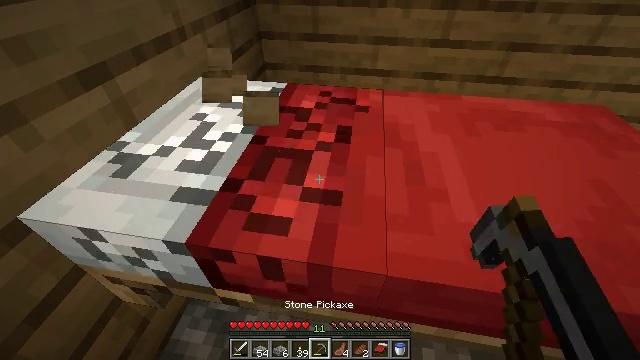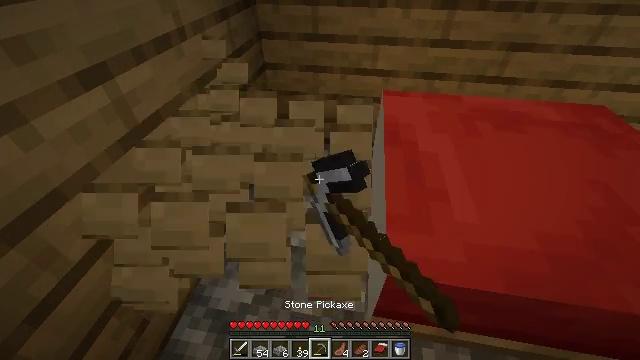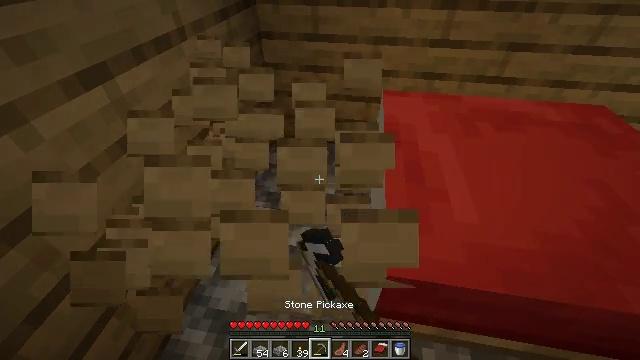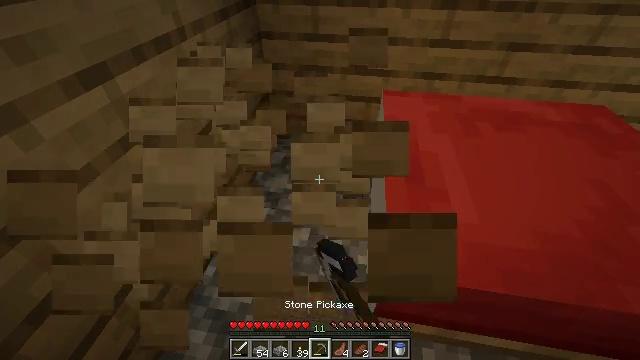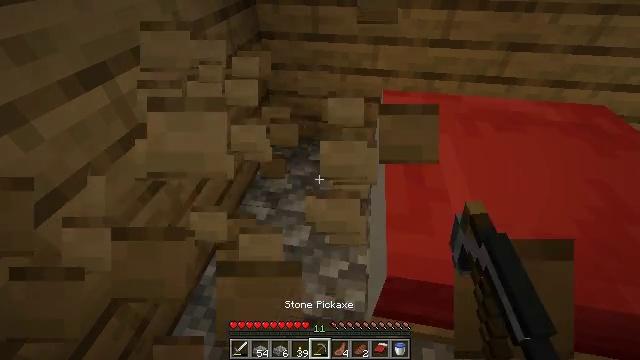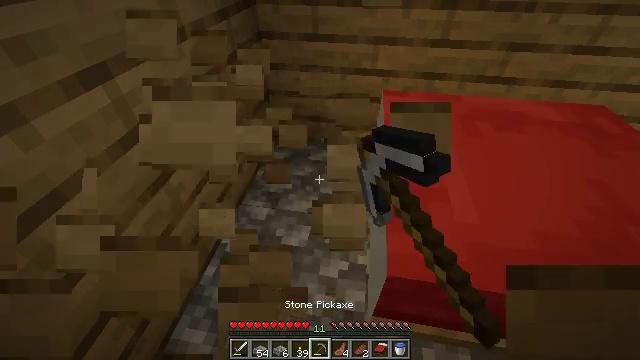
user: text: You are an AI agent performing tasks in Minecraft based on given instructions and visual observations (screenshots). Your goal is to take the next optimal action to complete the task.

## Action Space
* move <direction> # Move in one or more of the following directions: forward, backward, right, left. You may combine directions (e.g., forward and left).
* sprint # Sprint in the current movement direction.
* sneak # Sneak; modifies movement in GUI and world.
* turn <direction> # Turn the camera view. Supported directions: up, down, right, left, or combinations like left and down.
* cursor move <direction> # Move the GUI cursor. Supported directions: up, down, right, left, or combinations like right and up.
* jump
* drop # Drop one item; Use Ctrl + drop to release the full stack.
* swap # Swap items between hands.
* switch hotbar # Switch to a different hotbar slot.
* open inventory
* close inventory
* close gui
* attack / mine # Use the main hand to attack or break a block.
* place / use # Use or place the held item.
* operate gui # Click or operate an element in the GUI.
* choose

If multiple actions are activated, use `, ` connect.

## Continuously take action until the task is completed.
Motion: motion action
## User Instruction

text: Mine the red bed from the ground.
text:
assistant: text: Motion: attack / mine
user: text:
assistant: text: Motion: attack / mine
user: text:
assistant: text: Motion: attack / mine
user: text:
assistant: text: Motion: attack / mine
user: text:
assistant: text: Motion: attack / mine
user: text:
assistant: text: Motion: attack / mine